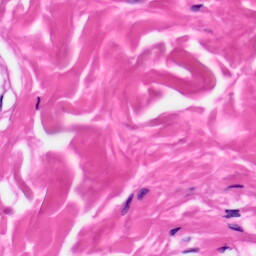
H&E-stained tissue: Skin